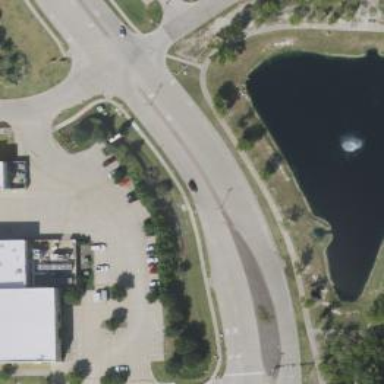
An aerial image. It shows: Tertiary road with separate sidewalk.